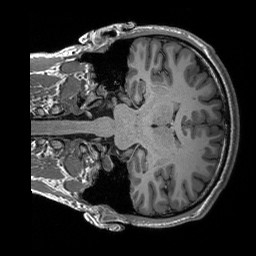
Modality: T1w
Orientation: coronal
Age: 21
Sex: male
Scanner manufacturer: siemens
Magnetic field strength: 3 T
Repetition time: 2.53 s
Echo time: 0.00227 s